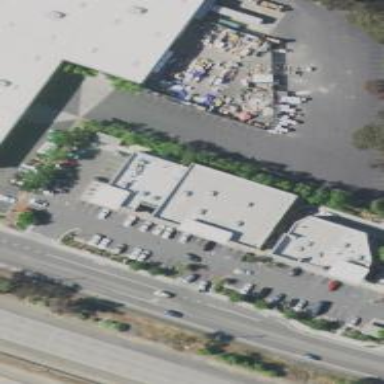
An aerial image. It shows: Commercial building.